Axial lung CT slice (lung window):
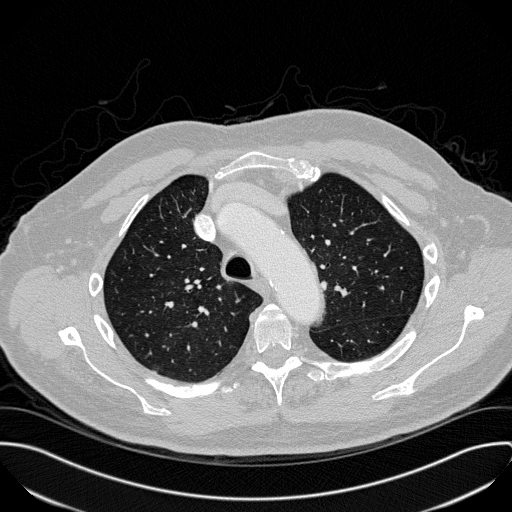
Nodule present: no